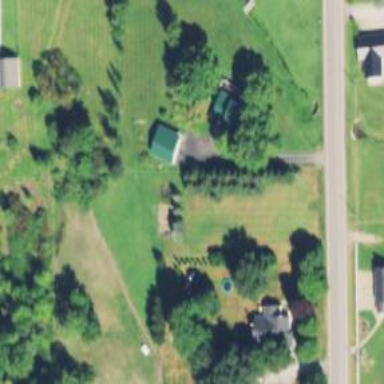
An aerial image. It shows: Driveway leading to service road.